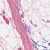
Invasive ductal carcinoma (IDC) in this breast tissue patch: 0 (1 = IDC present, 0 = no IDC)